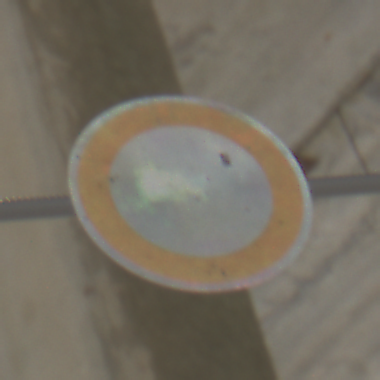
Verkehrszeichen: VerbotFahrzeugeAllerArt
Umgebung: Roofed, Suburban
Tageszeit: MorningAfternoon
Wetter: PartlyCloudy
Licht: Natural
Jahreszeit: Winter
Kontrast: LowContrast